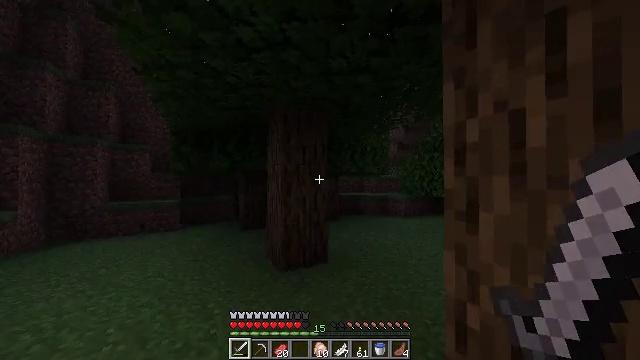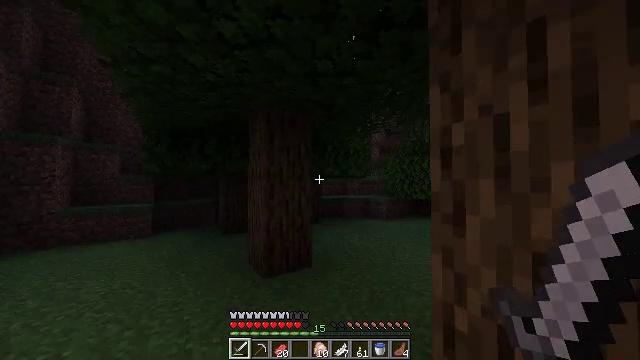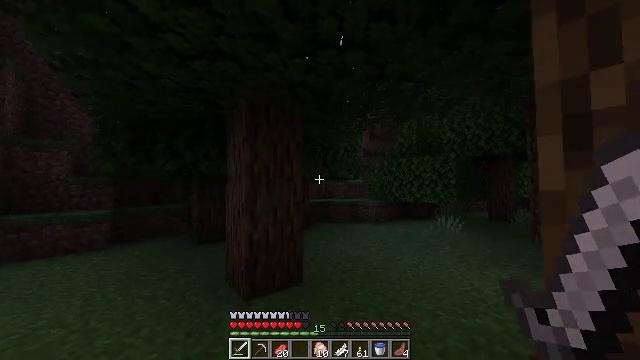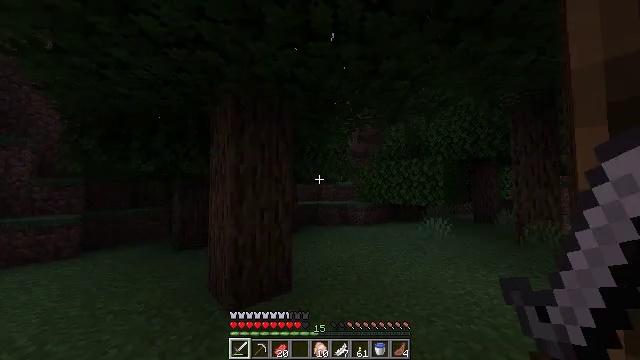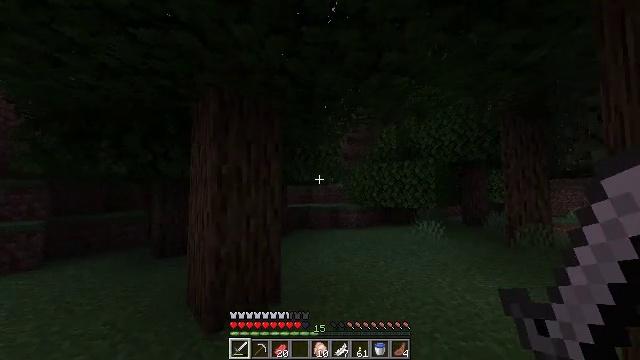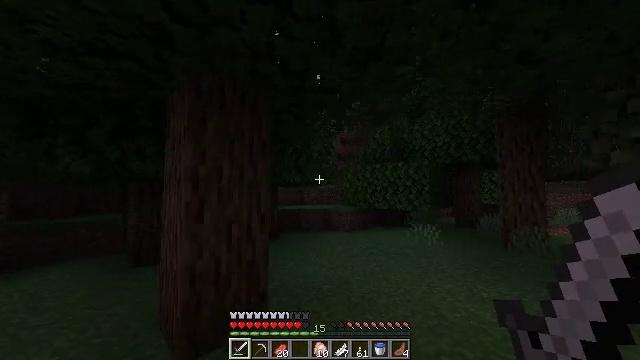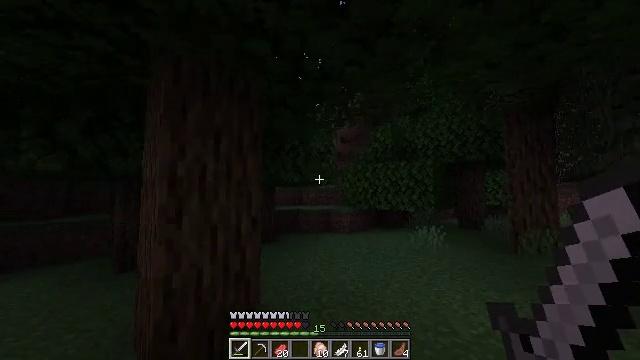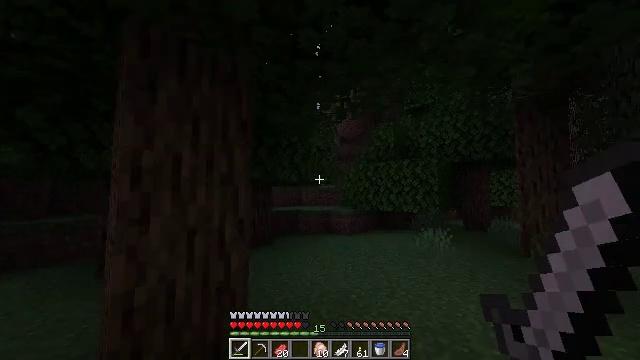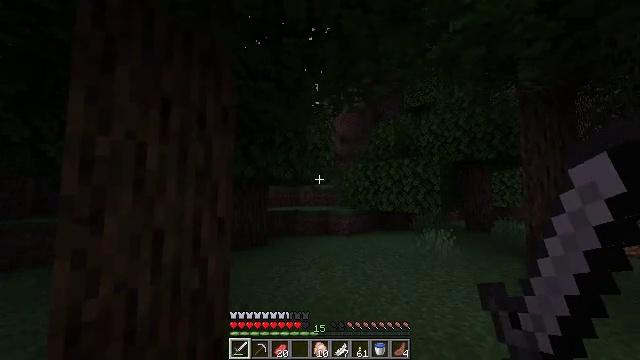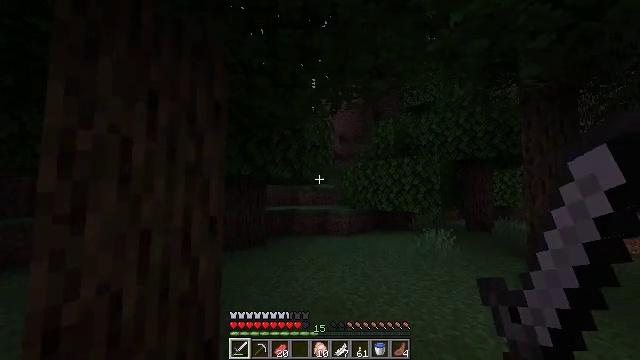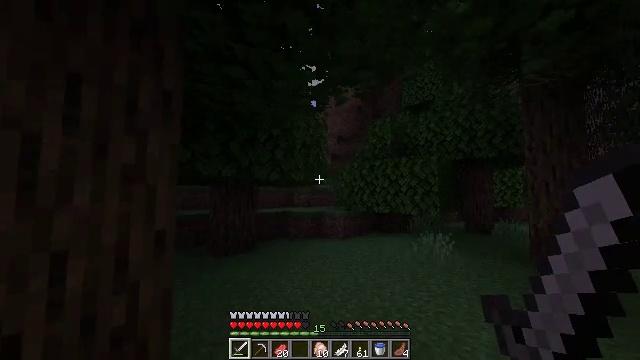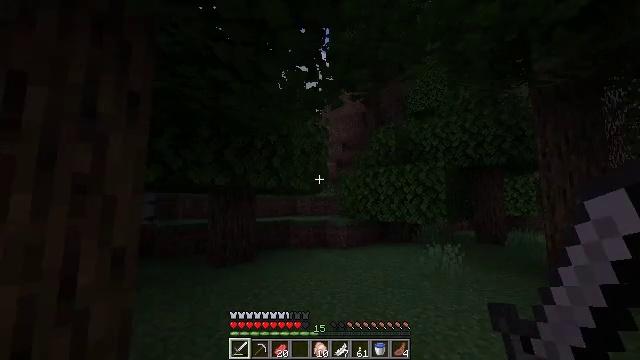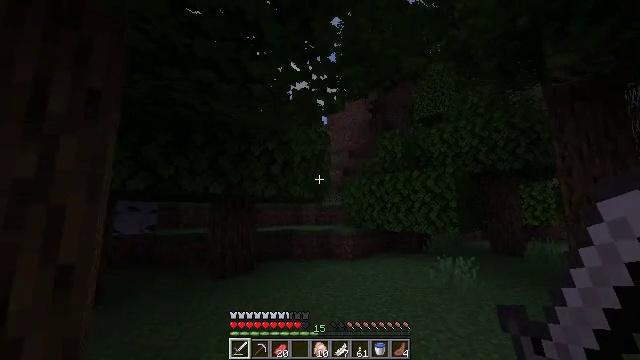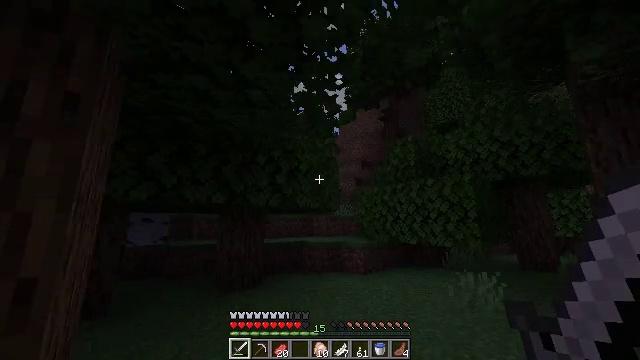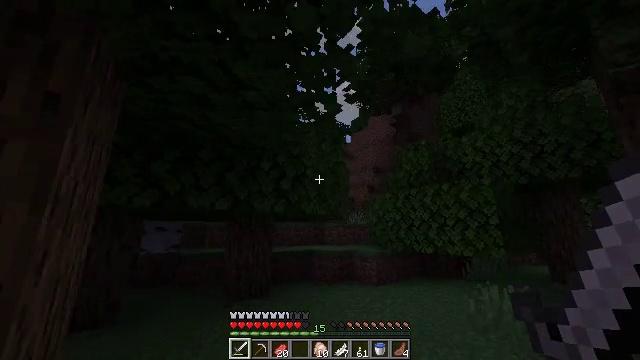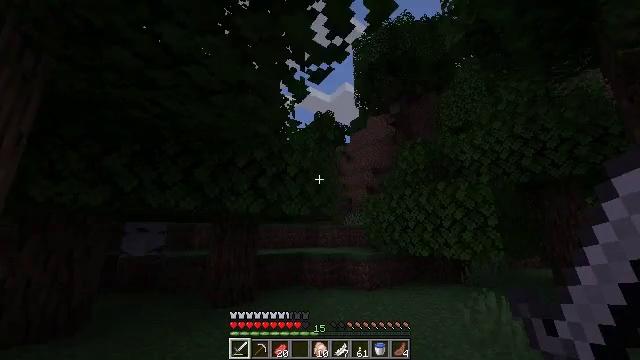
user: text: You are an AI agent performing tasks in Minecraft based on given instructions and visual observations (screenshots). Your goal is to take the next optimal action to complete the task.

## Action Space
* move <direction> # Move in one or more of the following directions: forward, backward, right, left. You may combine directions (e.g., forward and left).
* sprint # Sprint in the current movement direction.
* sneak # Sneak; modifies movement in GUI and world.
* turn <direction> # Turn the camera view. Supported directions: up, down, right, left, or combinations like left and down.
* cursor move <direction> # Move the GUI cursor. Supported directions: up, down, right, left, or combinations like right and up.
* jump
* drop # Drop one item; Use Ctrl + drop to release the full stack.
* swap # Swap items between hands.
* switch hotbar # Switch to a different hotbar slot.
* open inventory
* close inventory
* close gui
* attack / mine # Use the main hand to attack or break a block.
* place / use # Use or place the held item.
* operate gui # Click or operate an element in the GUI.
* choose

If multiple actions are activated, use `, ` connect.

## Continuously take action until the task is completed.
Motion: motion action
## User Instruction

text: Dig up the grass block for dirt.
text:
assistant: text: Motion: move forward, sprint, turn right
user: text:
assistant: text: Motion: move forward, sprint, turn right
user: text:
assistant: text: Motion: move forward, sprint, turn right
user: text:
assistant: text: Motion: move forward, sprint, turn right
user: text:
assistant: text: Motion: move forward, sprint, turn right
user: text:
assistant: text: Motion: move forward, sprint
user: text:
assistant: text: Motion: move forward, sprint
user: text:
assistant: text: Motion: move forward and move right, sprint
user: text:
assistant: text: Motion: move forward and move right, sprint
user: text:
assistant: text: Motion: move forward and move right, sprint
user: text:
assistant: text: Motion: move forward and move right, sprint, turn left and up
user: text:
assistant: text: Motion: move forward and move right, sprint, turn left and up
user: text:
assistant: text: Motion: move forward and move right, sprint, turn left and up
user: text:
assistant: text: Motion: move forward and move right, sprint, turn left and up
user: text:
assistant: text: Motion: move forward and move right, sprint
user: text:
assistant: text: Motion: move forward and move right, sprint, turn up
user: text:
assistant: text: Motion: move forward and move right, sprint, turn up
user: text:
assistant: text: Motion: move forward, sprint, turn up
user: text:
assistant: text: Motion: move forward, sprint
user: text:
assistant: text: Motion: move forward, sprint
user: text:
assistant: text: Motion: move forward, sprint
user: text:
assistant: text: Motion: move forward, sprint
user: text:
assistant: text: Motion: move forward and move right, sprint
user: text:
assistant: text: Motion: move forward and move right, sprint
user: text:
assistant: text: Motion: move forward and move right, sprint
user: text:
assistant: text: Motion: move forward, sprint
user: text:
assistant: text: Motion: move forward, sprint
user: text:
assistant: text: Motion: move forward, sprint
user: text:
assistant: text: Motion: move forward, sprint
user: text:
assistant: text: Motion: move forward, sprint